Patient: sex F, age 66
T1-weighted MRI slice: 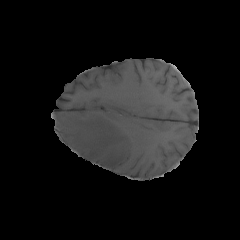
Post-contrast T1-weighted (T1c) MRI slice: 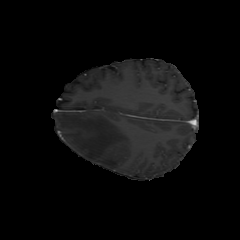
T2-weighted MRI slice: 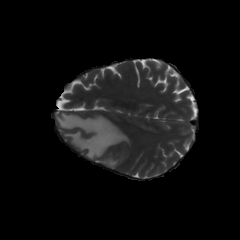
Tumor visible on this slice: yes
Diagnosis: Glioblastoma, IDH-wildtype
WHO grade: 4